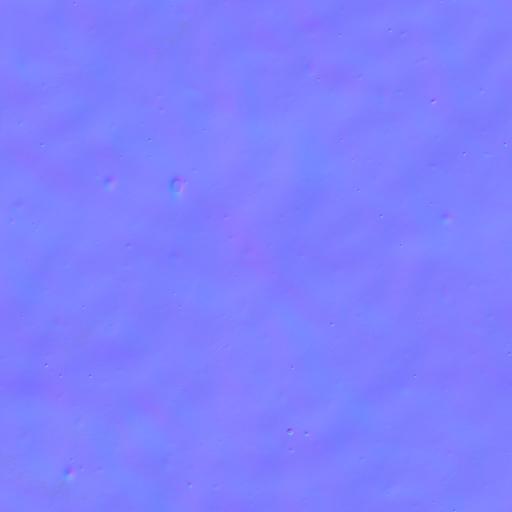
glazed terracotta